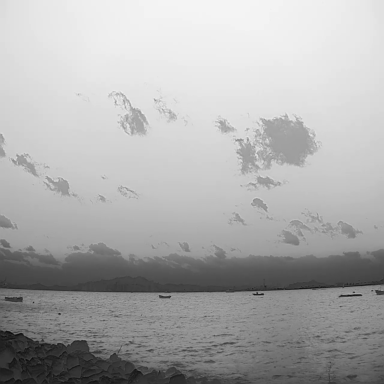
There are four bulk_carriers in the infrared image.